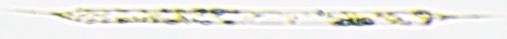
Label: Rhizosolenia